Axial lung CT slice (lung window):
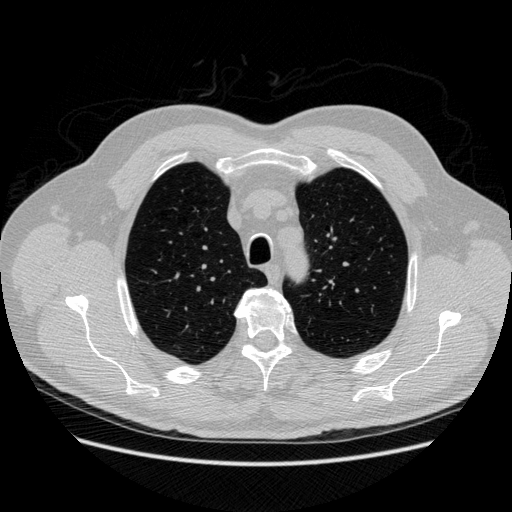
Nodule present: no